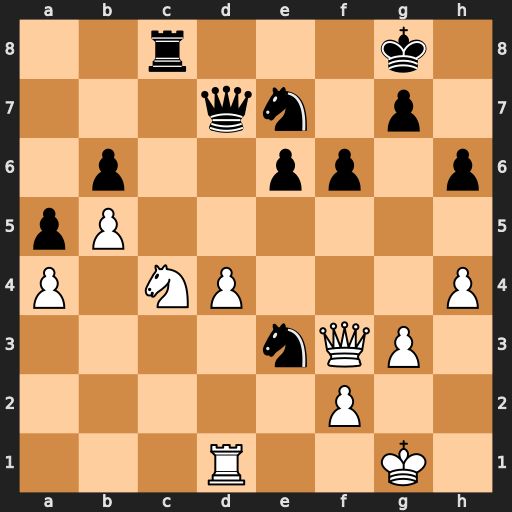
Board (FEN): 2r3k1/3qn1p1/1p2pp1p/pP6/P1NP3P/4nQP1/5P2/3R2K1
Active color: w
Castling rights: -
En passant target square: -
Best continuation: Nxb6 Qc7 Nxc8